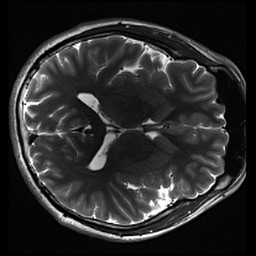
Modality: inplaneT2
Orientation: axial